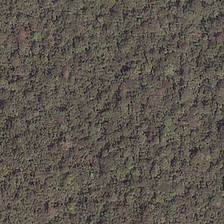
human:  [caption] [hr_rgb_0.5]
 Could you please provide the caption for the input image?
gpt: many tall trees have been planted on the land .

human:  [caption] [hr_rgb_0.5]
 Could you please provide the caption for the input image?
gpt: many tall trees have been planted on the land .

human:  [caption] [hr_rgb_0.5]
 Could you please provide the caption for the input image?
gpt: a large forest is planted here and very lush .

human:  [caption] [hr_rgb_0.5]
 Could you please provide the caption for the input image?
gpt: a large forest is planted here and very lush .

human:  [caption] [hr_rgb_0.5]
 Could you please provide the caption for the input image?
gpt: a large forest is planted here and very lush .